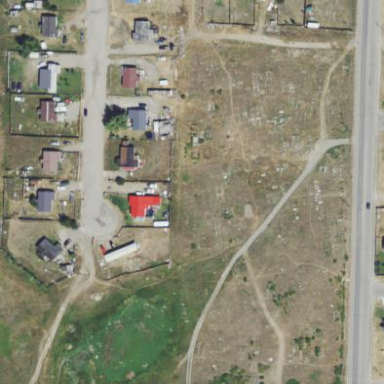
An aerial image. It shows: Cemetery.